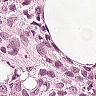
Metastatic tissue present: yes